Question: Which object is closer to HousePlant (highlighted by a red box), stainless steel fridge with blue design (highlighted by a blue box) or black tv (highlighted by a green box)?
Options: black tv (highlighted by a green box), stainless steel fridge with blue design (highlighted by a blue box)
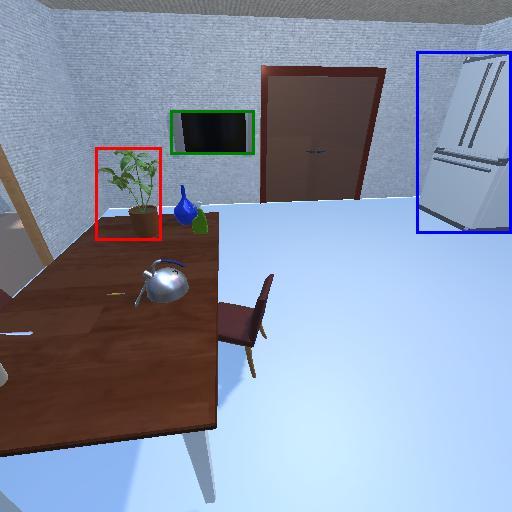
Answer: black tv (highlighted by a green box)